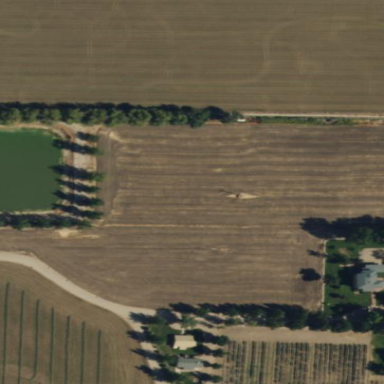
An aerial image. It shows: Vineyard.